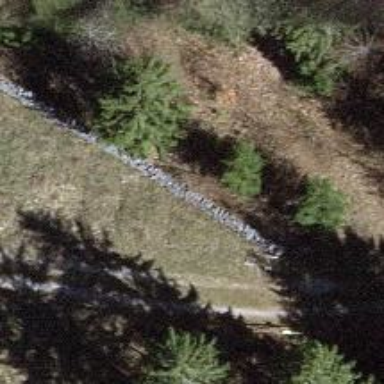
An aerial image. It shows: Wall barrier.